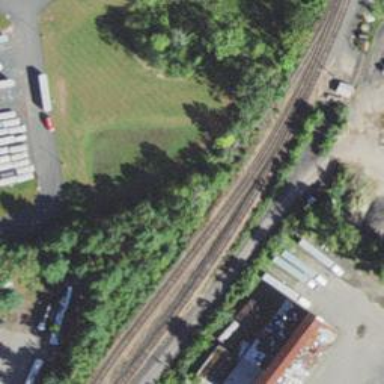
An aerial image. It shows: Disused railway spur service.